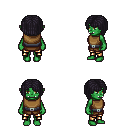
a pixel art fantasy rpg character, female body template, orc, green skin, leather chest armor, gold greaves, raven pageboy hairstyle, four views (front, back, left, right), 2x2 character sprite sheet, small pixel art, hard edges, no anti-aliasing